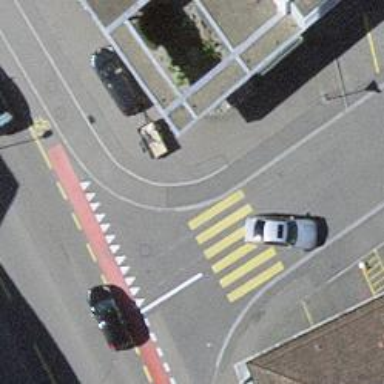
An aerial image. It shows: Marked crossing with zebra stripes on the road.